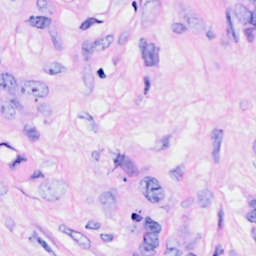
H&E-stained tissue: Breast